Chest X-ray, PA view. Patient: 66 years old, sex M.
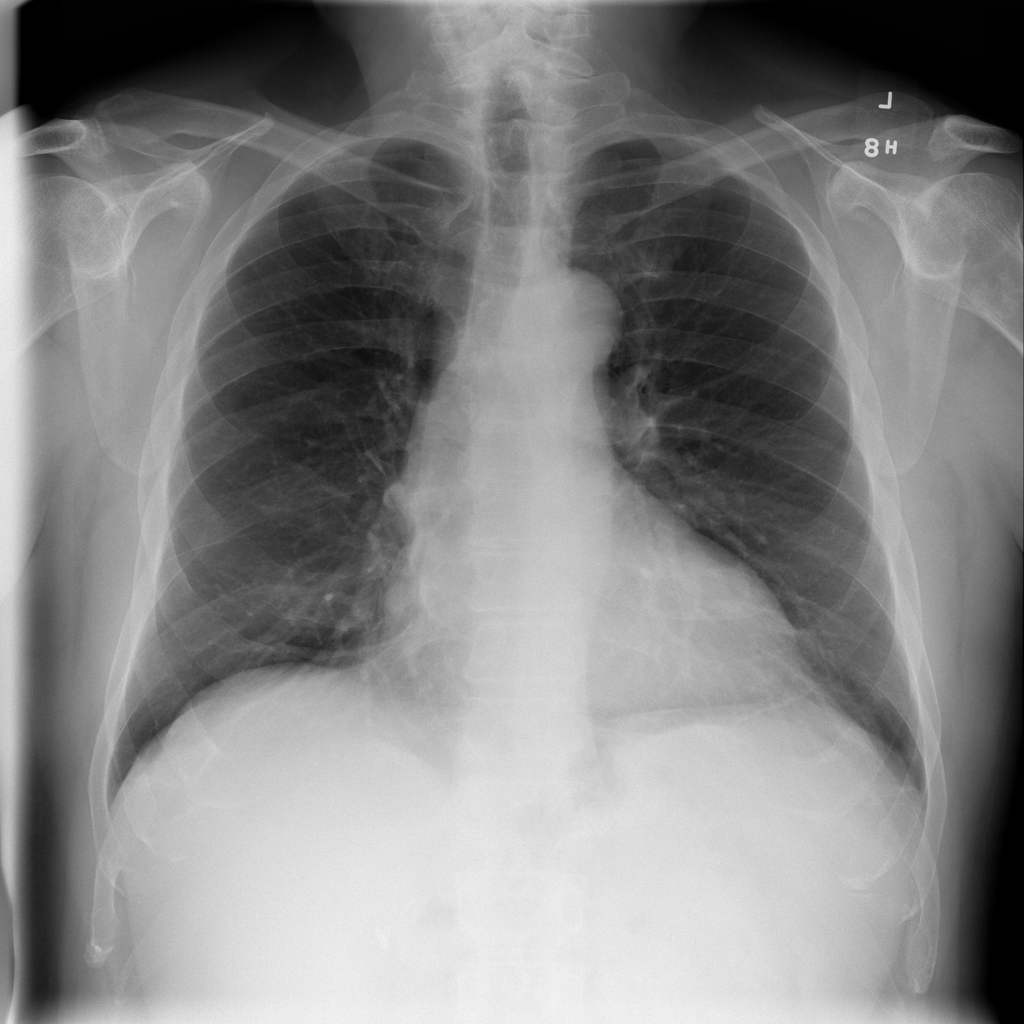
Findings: No Finding